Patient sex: M
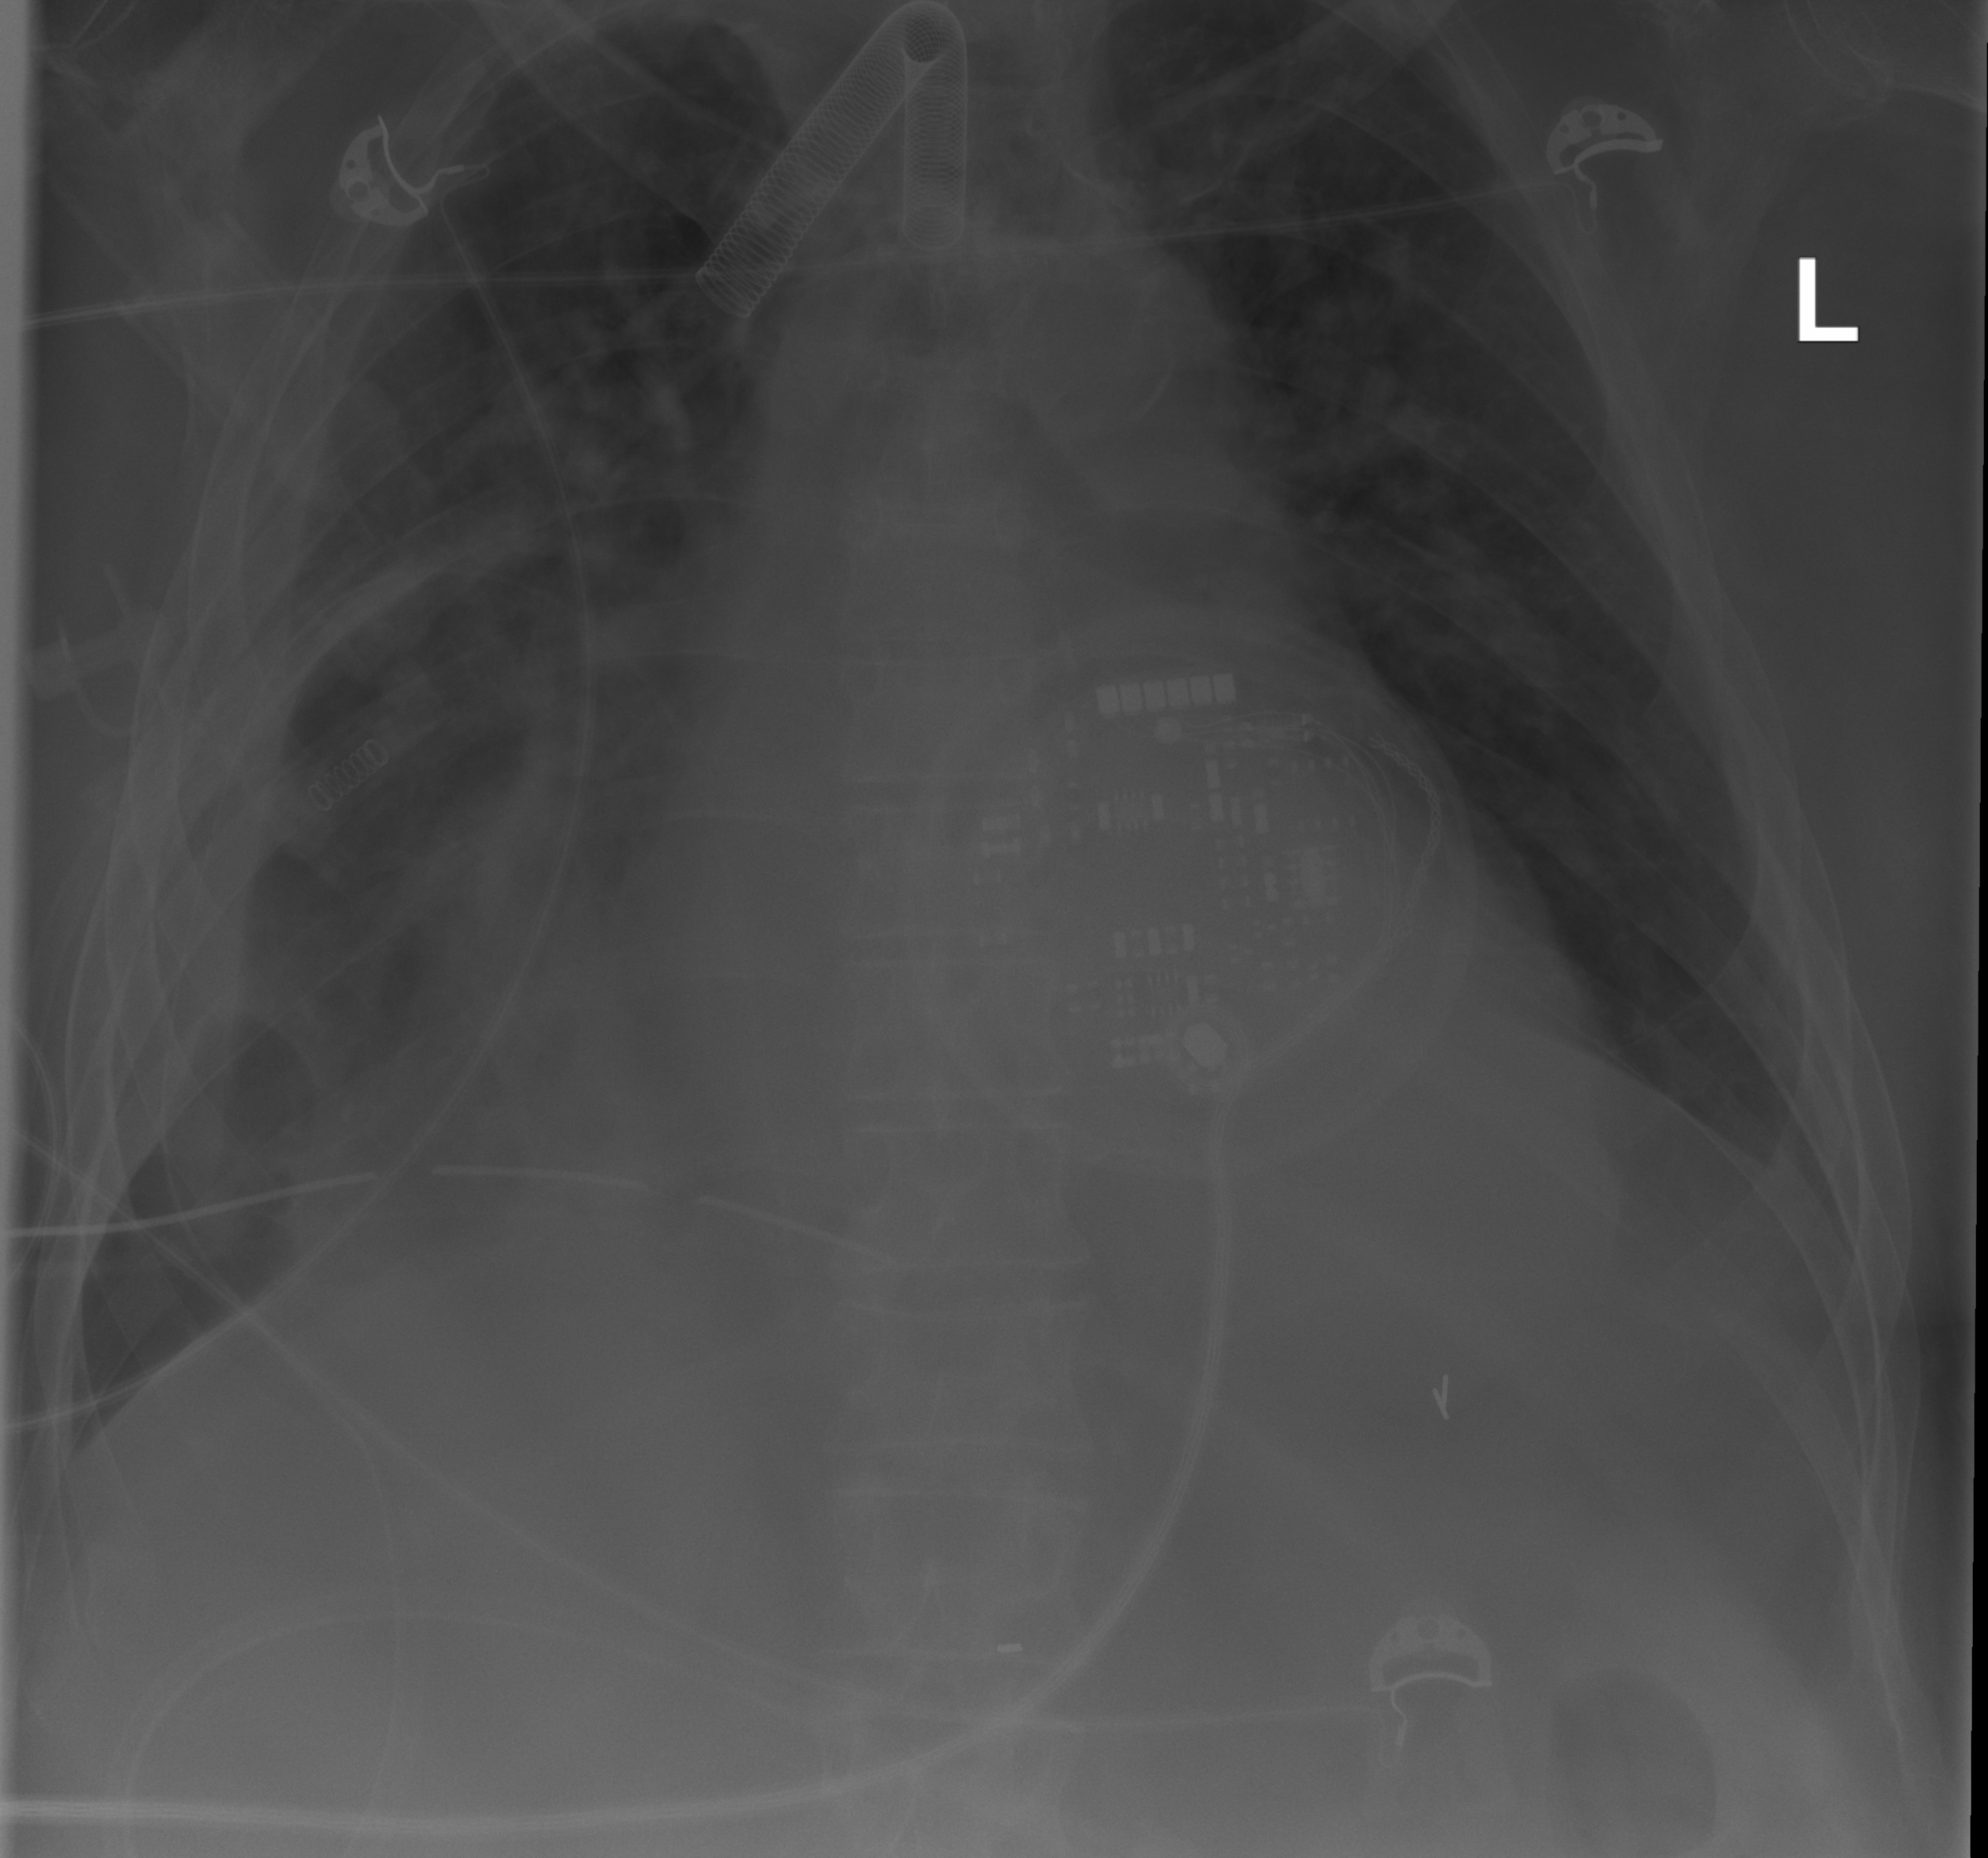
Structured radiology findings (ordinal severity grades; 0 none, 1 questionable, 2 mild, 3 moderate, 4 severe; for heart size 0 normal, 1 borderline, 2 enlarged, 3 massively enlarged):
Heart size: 1
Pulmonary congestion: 2
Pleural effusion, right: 2
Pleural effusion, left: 0
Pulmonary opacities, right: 2
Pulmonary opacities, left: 0
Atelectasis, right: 3
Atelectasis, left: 2